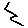
Label: zigzag